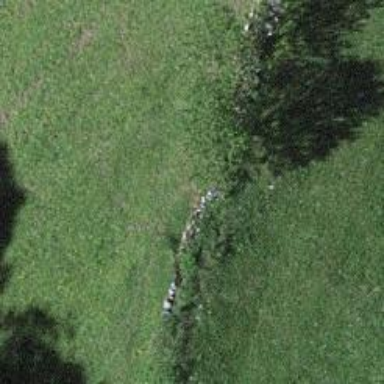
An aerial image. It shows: Dry stone wall barrier.